Question: I have a set of particle trajectories in a 3D space and I want to represent them using 3D streamlines. I can easily get the trajectory using plot3, and I can represent the velocity vector using quiver3. As an example, one can consider the following sample script
'''
zz = 0:pi/50:10*pi;
yy = zz.*sin(zz);
xx = zz.*cos(zz);
px=[0,diff(xx)];
py=[0,diff(yy)];
pz=[0,diff(zz)];
plot3(xx,yy,zz);
hold all;
quiver3(xx(1:5:end),yy(1:5:end),zz(1:5:end),px(1:5:end),py(1:5:end),pz(1:5:end),3);
hold off;
'''
which produces the following plot

I want to have the same plot, but with a 3D streamtube replacing the trajectory line. What is the most efficient way to deal with this situation?
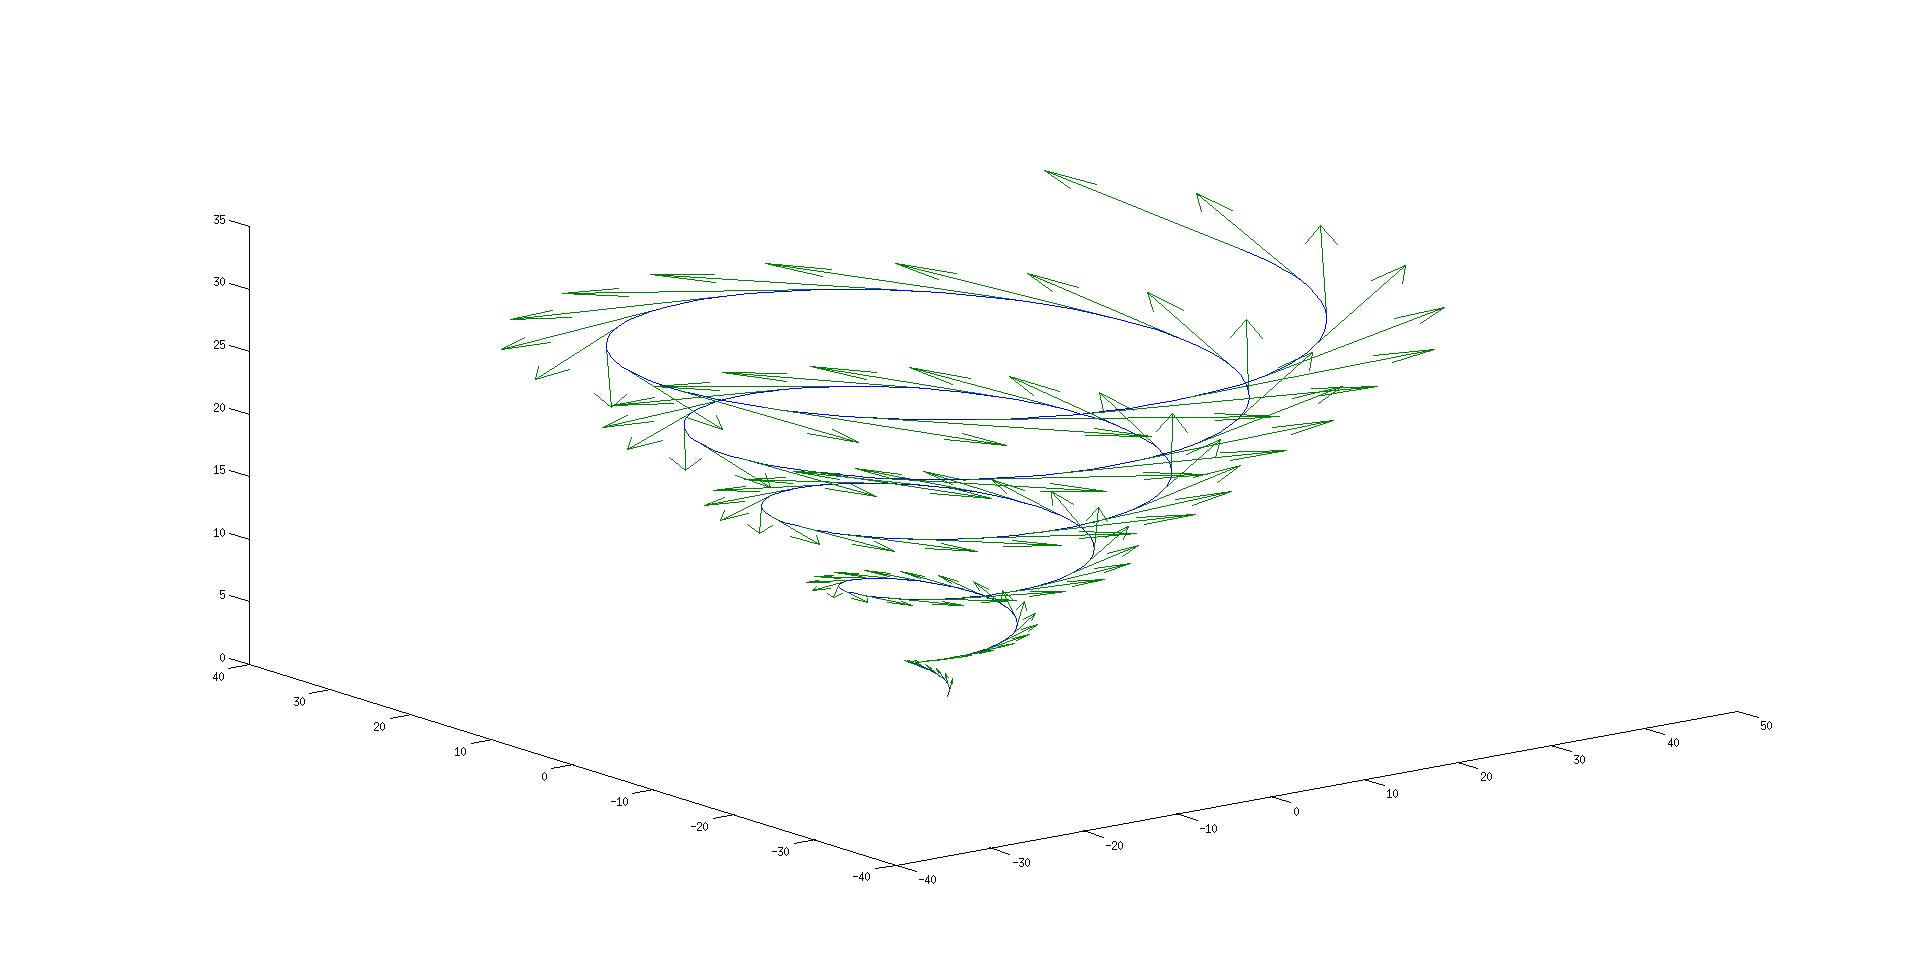
Answer: Usually 'streamtube' and 'streamline' works on vector fields, in particular in MATLAB they works only for structured meshes (i.e. those generated by 'meshgrid').
What you have is an unstructured vector field, but since you have a set of trajectories you actually have already the streamlines computed, indeed the trajectory are streamlines (you defined the vector field as the derivative of the trajectory).
So basically you can plot the streamlines using 'plot3'.
If I understood your problem properly then a solution is the following:
'''
clear all
close all
x = [];
y = [];
z = [];
Px = [];
Py = [];
Pz = [];
figure(1)
for i=1:10
a= rand;
b= rand;
zz{i} = 0:pi/50:10*pi;
yy{i} = a*zz{i}.*sin(zz{i});
xx{i} = b*zz{i}.*cos(zz{i});
px{i}=[0,diff(xx{i})];
py{i}=[0,diff(yy{i})];
pz{i}=[0,diff(zz{i})];
plot3(xx{i},yy{i},zz{i});
hold all;
XYZ{i} = [xx{i}',yy{i}',zz{i}'];
x = [x, xx{i}];
y = [y, yy{i}];
z = [z, zz{i}];
Px = [Px, px{i}];
Py = [Py, py{i}];
Pz = [Pz, pz{i}];
end
figure(2)
streamtube(XYZ)
[X,Y,Z] = meshgrid(linspace(min(x),max(x),10),linspace(min(y),max(y),10),linspace(min(z),max(z),10));
PX = griddata(x,y,z,Px,X,Y,Z);
PX(isnan(PX)) = 0;
PY = griddata(x,y,z,Py,X,Y,Z);
PY(isnan(PY)) = 0;
PZ = griddata(x,y,z,Pz,X,Y,Z);
PZ(isnan(PZ)) = 0;
figure(3)
streamtube(X,Y,Z,PX,PY,PZ,zeros(1,10),zeros(1,10),linspace(min(z),max(z),10))
'''
this scripts generates a set of ten trajectories and then plot the streamlines with 'plot3' but also with 'streamtube'. However 'streamtube' does exactly the same job replacing the line with a tube. If you wish you can also set the width of each tube.
There is also the possibility to translate your unstructured vector field into a structured one, using the function 'griddata', however the result in this case will depend on how and how many the trajectory are. I would prefer the former two methods, the third could be used if you have an huge amount of trajectories and you wants to envelope all of them into a single tube.
Please let me know if this answer your question.
Alessandro